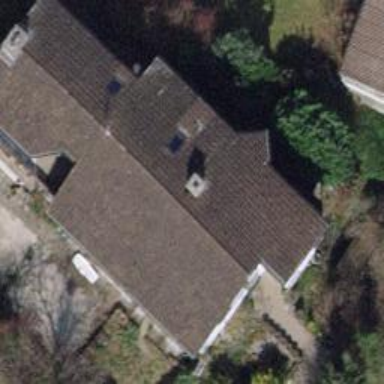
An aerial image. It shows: Simple house.